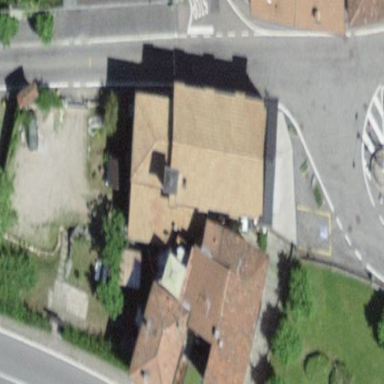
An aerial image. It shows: House with skillion roof shape.